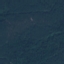
Land use / land cover class: Forest